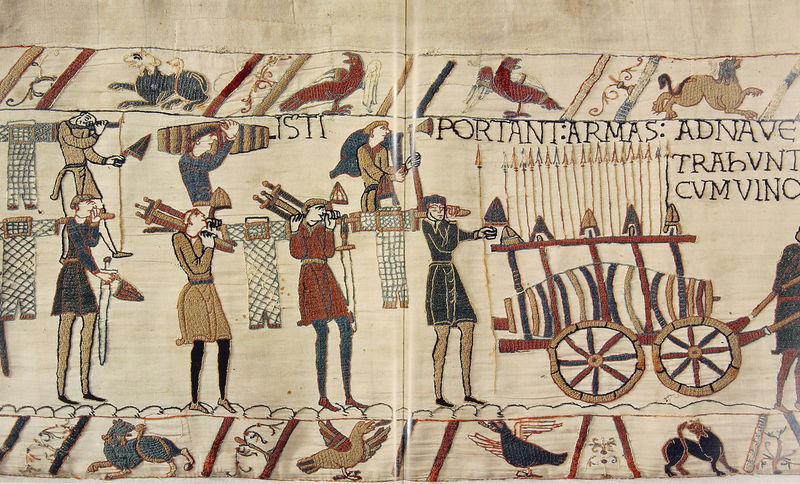
Titel: Teppich von Bayeux
Institution: Bayeux, Städtisches Museum
Schlagwörter: adler, blau, kampf, menschen, braun, frankreich, männer, rot, tiere, beige, teppich, vögel, stickerei, räder, pflaster, speichen, wagen, friedrich, krieg, wandteppich, kopfsteinpflaster, schwert, schwerter, waffen, buchstaben, krieger, lanzen, löwe, textil, träger, wandbehang, wilhelm, lasten, sänfte, schert, senfte, guillaume, bayeux, teppich von bayeux, normannen